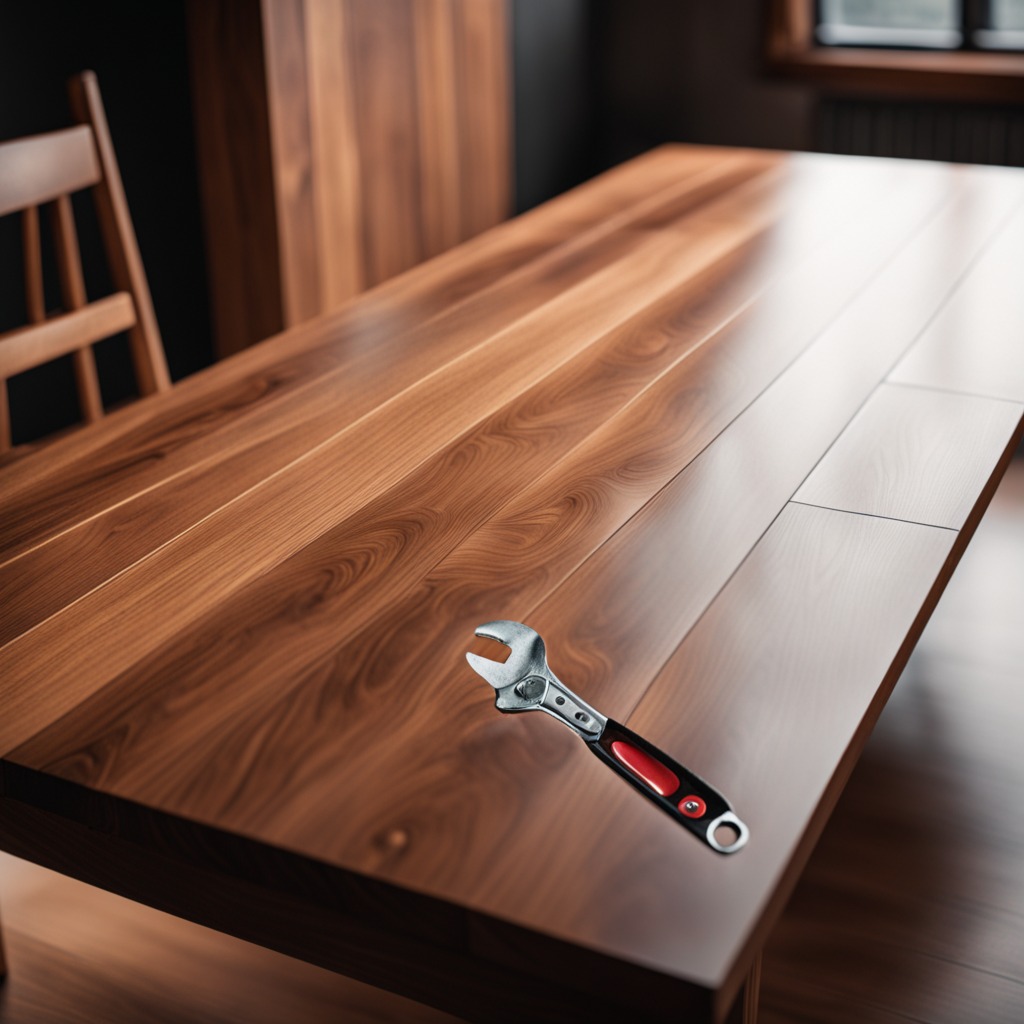
A wrench is lying on the wooden table in the carpentry studio.